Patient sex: M
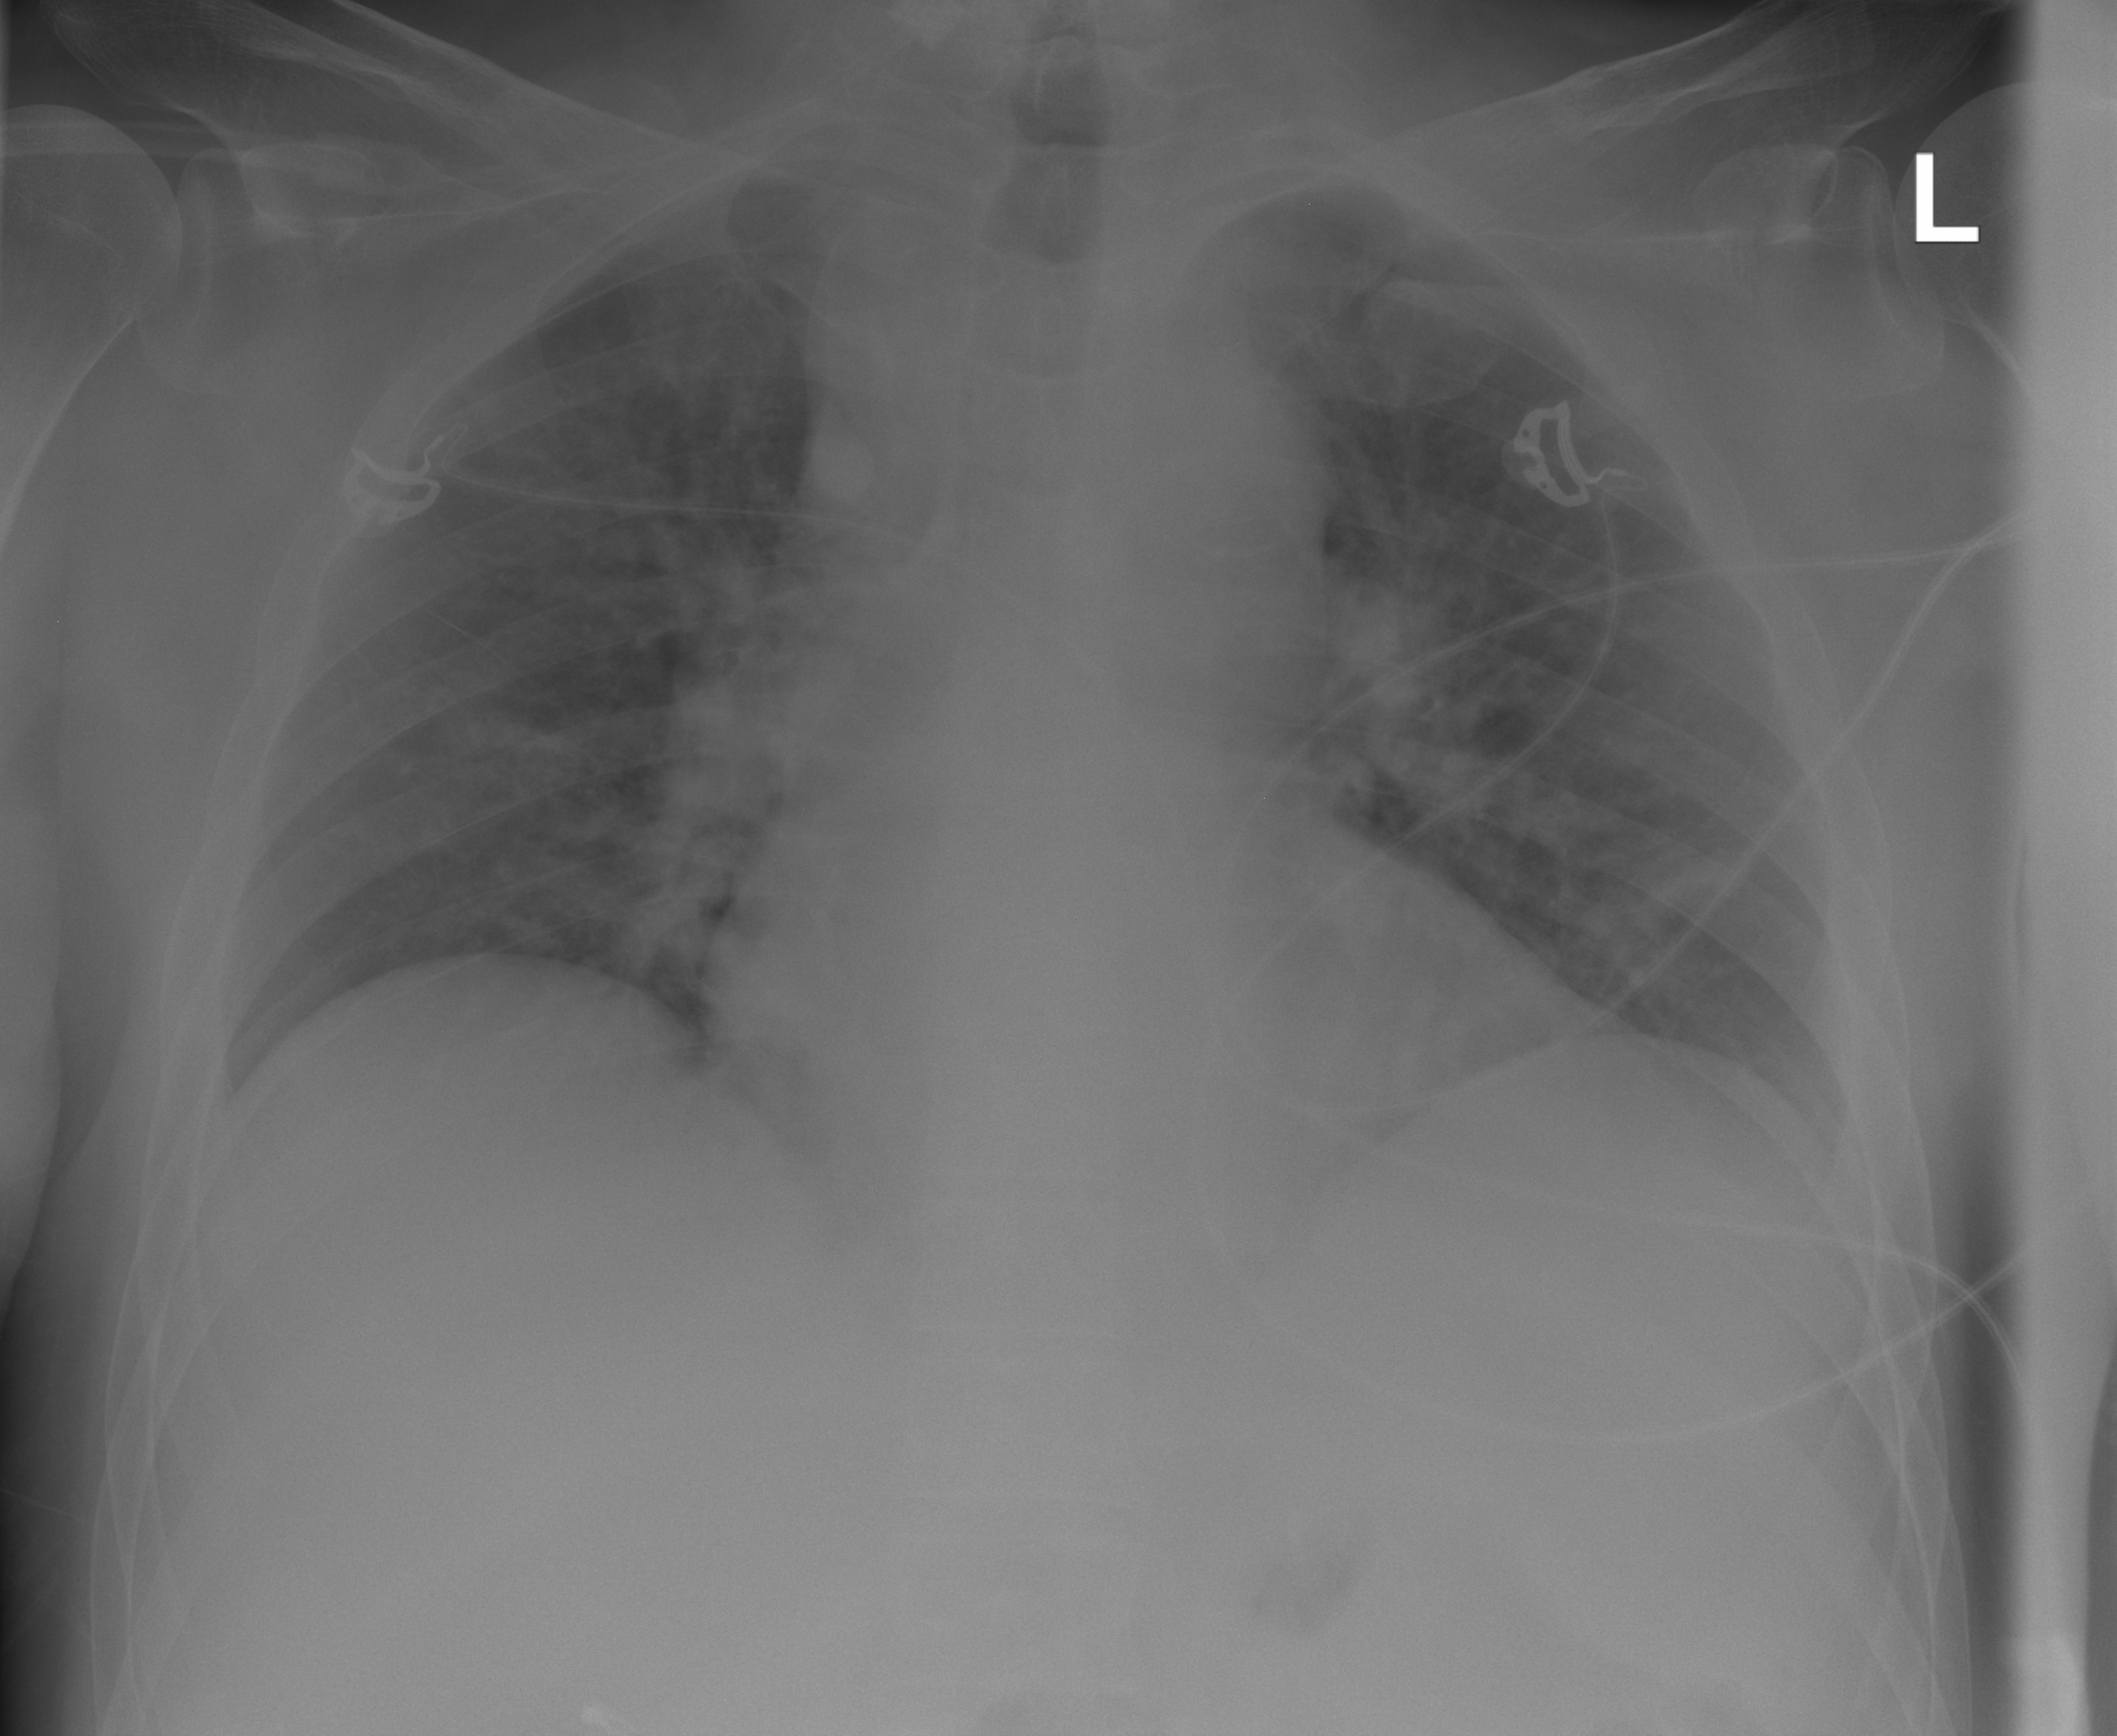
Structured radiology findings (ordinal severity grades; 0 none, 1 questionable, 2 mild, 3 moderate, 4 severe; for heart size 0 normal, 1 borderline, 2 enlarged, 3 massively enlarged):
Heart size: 2
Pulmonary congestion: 2
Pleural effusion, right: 0
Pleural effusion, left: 0
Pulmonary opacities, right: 0
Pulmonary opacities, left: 0
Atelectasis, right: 2
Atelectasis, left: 2